Question: For some reason my camera controls are misaligned and are displaying cut off at the top of the screen. Below is the code that I've implemented to use the camera, is there anything that could fix this?
'''
- (void)takePhoto {
UIImagePickerController *picker = [[UIImagePickerController alloc] init];
if ([UIImagePickerController isSourceTypeAvailable: UIImagePickerControllerSourceTypeCamera]) {
picker.sourceType = UIImagePickerControllerSourceTypeCamera;
picker.cameraCaptureMode = UIImagePickerControllerCameraCaptureModePhoto;
} else {
picker.sourceType = UIImagePickerControllerSourceTypeSavedPhotosAlbum;
}
[MAINVIEWCONTROLLER presentViewController:picker animated:YES completion:nil];
}
'''

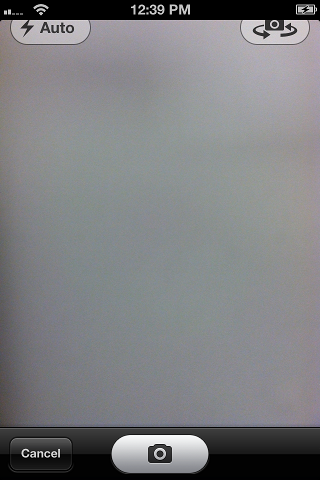
Answer: check <URL> and set it accordingly.
If you want full screen, you will also need to hide the status bar using <URL>